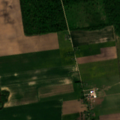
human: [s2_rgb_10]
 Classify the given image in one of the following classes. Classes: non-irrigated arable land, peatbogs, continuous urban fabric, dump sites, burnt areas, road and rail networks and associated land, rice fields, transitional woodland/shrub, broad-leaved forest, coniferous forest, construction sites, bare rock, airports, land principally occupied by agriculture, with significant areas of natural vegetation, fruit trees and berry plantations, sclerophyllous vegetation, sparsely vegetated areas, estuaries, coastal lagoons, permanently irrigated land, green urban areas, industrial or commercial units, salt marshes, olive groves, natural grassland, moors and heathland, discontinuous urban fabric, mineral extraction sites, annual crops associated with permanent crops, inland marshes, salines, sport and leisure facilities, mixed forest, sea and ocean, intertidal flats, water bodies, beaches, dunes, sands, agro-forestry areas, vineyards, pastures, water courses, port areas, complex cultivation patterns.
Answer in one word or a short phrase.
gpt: discontinuous urban fabric, non-irrigated arable land, complex cultivation patterns, land principally occupied by agriculture, with significant areas of natural vegetation, broad-leaved forest